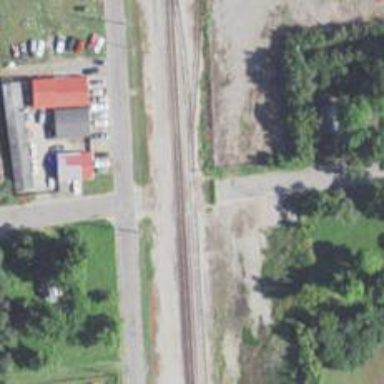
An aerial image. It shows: Railway level crossing.